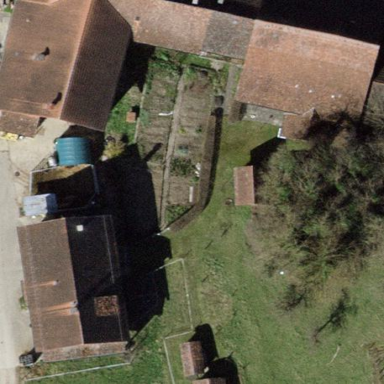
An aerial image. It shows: Farm with farmyard.